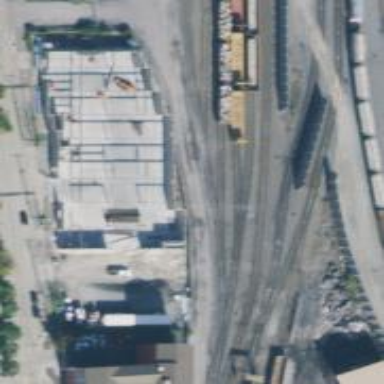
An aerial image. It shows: Railway yard in service.